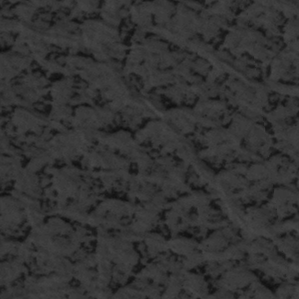
Label: frost